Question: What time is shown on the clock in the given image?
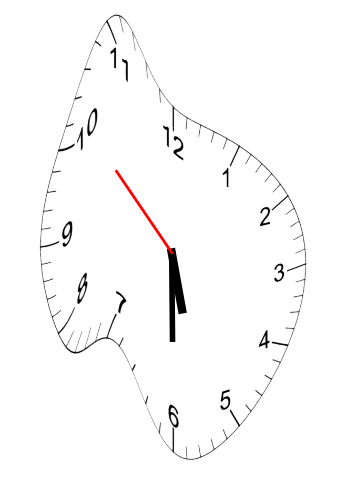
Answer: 05:29:52